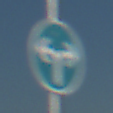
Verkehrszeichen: VorgeschriebeneFahrtrichtungRechtsOderLinks
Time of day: MorningAfternoon
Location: Outdoor (Nature)
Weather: Clear
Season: NotSpecified
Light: Natural